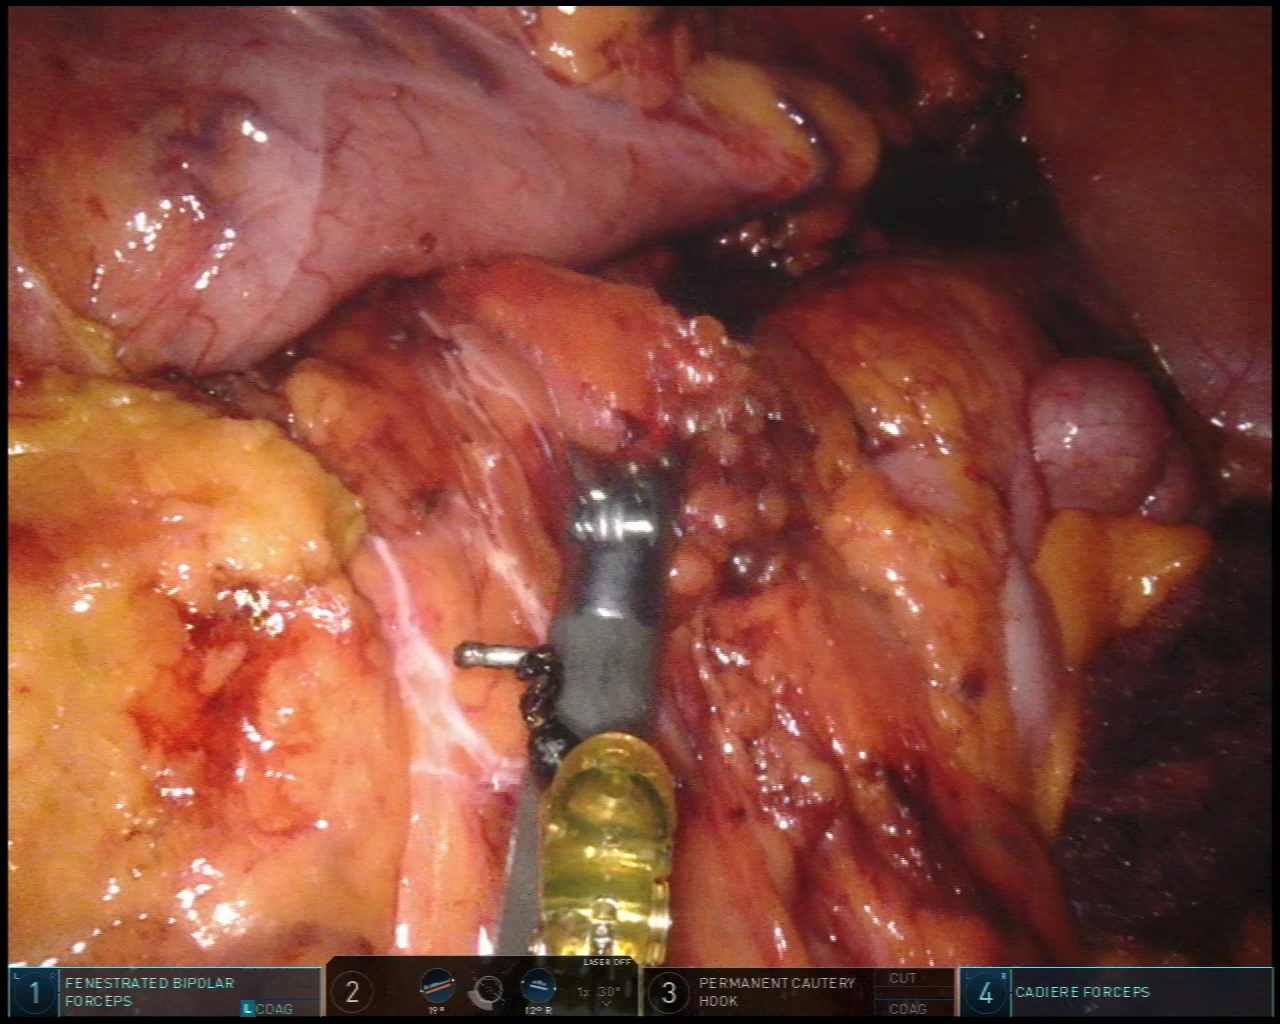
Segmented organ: stomach
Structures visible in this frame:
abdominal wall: yes
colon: yes
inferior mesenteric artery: no
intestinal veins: no
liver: no
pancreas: no
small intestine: no
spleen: no
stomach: yes
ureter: no
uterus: no
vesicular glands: no